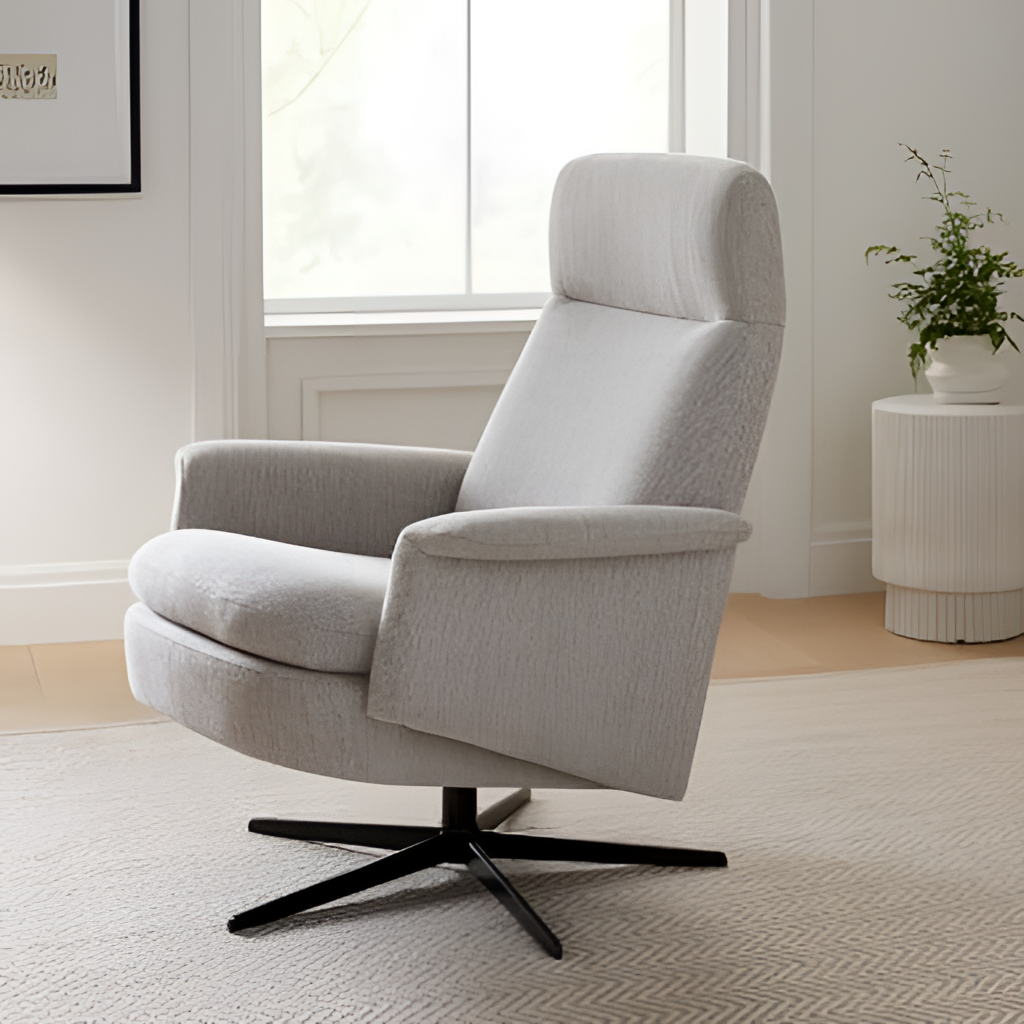
living room, gray fabric swivel chair, paint wallpaper, with solid pattern, contemporary, wood flooring, with plank pattern